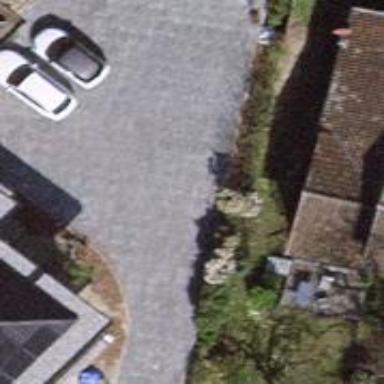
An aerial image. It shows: Driveway leading to service road.